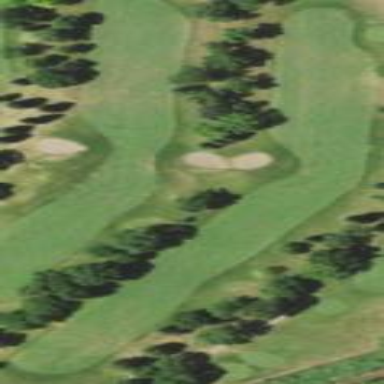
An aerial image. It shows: Grassy area designated as golf fairway.